Question: As the title says, my menu items no longer have their icons in the Android emulator. I am developing with API 16 and recently downloaded an update that became available for the SDK and the ARM image. Even after removing and reinstalling the whole Android SDK, the issue persists. I know that it isn't my own code because I reverted to a known version and it also has the same issue. The same version runs on an actual device as expected. I also previously ran the app on the emulator using API 7 and the icons appear just fine. Does anyone know if this is a known issue with the recent update?
Screenshot:

Previously, the menu items all appeared in a row at the bottom with icons above the text.
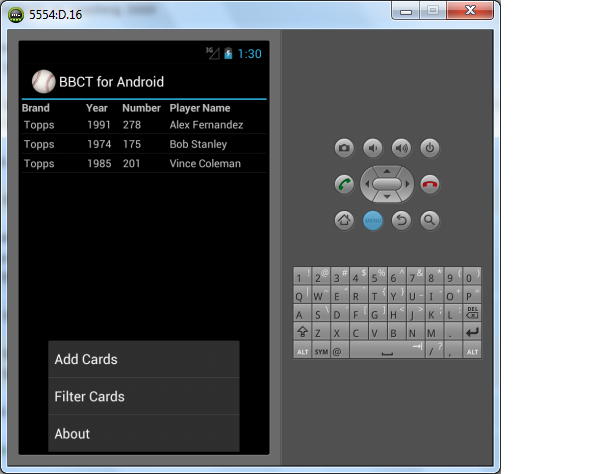
Answer: > As the title says, my menu items no longer have their icons in the Android emulator.
This is the way the overflow appears on Android 4.0+, for devices and emulators with an off-screen MENU button.
> Even after removing and reinstalling the whole Android SDK, the issue persists.
It will persist on the tens of millions of Android 4.x devices as well, or at least those that have a MENU button. Devices sans MENU button will have a similar-looking drop-down menu, emanating from the ... affordance on the right side of their action bar.
> The same version runs on an actual device as expected.
That actual device is not running Android 4.x, presumably.
> Does anyone know if this is a known issue with the recent update?
If by "recent update" you mean the nearly-year-old release of Android 4.0, then yes.